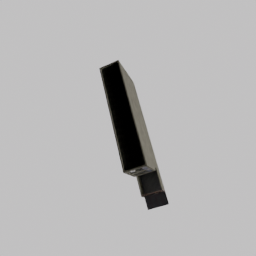
Label: architecture